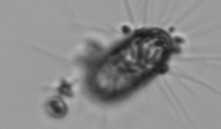
Label: Corethron_hystrix